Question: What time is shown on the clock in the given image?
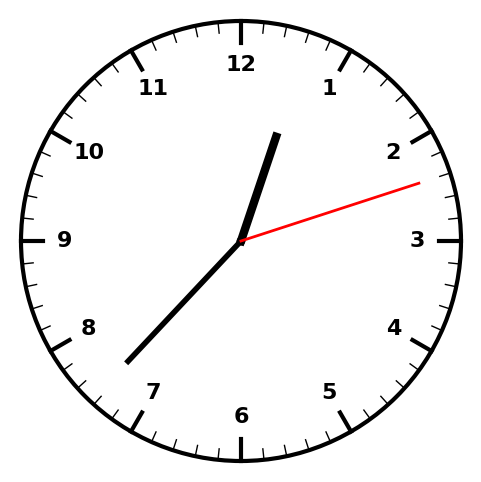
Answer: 12:37:12